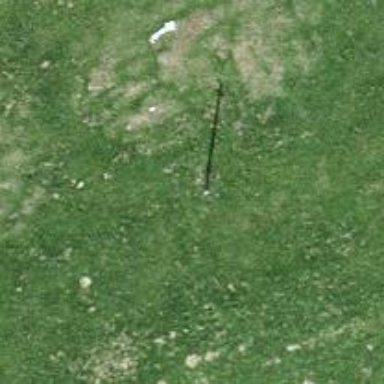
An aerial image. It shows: Power pole.